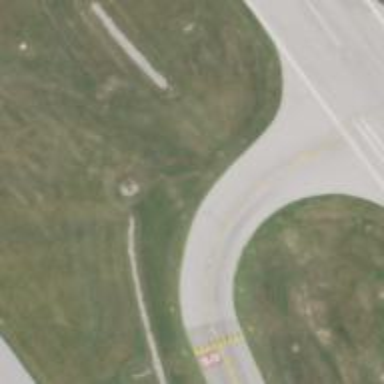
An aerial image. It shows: Image of taxiway at airport.